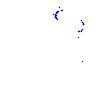
Particle: proton